Question: (Problem solved, please see the updates)
I have some files that have incorrect filenames because of encoding issues. So I want to write a python script to process it. However, I encounter a strange problem.
To better illustrate, I will use an example: the file name is displayed as '1thAi*NC.mp3'.
However, the following result is different:
'''
# only one mp3 file is in this directory:
$ ls *mp3 | hexdump
<PHONE> c2 b9 c3 be 41 cc 80 69 cc 88 41 cc 82 c2 b7 4e
<PHONE> cc 83 43 cc a7 2e 6d 70 33 0a
000001a
$ echo "1thAi*??C.mp3" | hexdump
<PHONE> c2 b9 c3 be c3 80 c3 af c3 82 c2 b7 c3 91 c3 87
<PHONE> 2e 6d 70 33 0a
<PHONE>
'''
Basically, the second string (or bytes) is the one I wanted, but in my Python script, the command line arguments always give me the first string. I have no way to get around.
I notice that this only happens in Mac OS X. Hence, I suspect the argument is somehow encoded or processed by the bash/system/python.
Here is a listing of my tools:
- - - 'GNU bash, version 3.2.48(1)-release (x86_64-apple-darwin10.0)'
Update: , but suffers from the above problem in my Mac OS X:
'''
#!/usr/bin/env python
import sys
import os
for name in sys.argv[1:]:
try:
# This line does the magic:
new_name = name.decode('utf8').encode('latin-1').decode('gbk')
new_name_utf8 = new_name.encode('utf8')
if name != new_name_utf8:
print "%s -> %s" % (name, new_name_utf8)
os.rename(name, new_name)
except:
print "Ignoring %s" % name
'''
In shell, run:
'''
$ ./the_script *mp3 # Let bash pass the file name string
'''
You can run the above code for the string '1thAi*NC.mp3', and it should be correctly identified as 'Ha Li Lu Ya .mp3'. Note that you must have a UTF-8 locale and a correct Chinese font that supports Unicode to display it correctly, or check the following image:

FYI: the GBK encoded filename does not recognize by my download program, and it is interpreted as a unicode string, which is encoded as UTF-8. The non-ascii byte in the original file is interpreted as a code point of Unicode and encoded using UTF-8, which causes the problem.
Update2: The script that are portable between Mac and Linux is now uploaded <URL>.
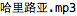
Answer: The problem is that MacOS X's default filesystem changes all filenames you give it to an unusual normalization form which does not use precomposed characters. The unicodedata Python module allows converting between these forms, for example:
'''
import unicodedata
print len(unicodedata.normalize("NFD", u"C"))
print len(unicodedata.normalize("NFC", u"C"))
'''
These print 2 and 1, respectively.